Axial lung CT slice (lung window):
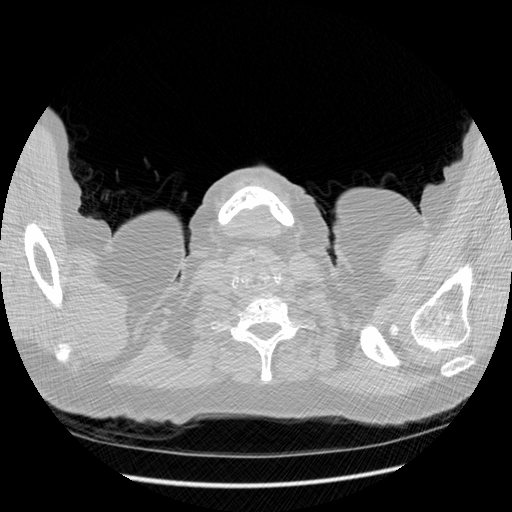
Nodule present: no